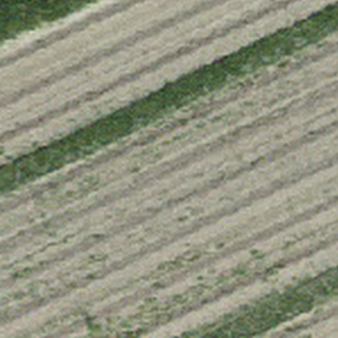
Label: other